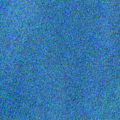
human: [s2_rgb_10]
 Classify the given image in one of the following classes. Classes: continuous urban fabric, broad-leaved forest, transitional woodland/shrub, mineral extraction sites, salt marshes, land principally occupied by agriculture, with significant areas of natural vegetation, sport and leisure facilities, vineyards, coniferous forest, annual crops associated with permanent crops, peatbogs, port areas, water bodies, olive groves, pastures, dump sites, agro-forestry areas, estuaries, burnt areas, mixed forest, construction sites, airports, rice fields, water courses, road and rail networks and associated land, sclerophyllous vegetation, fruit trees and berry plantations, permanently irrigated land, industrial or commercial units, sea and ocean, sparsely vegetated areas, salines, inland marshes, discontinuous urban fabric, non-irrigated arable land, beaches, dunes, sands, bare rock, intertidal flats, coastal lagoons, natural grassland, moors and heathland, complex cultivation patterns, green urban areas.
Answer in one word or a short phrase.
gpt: sea and ocean